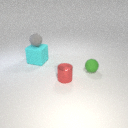
small red metal cylinder to the right of large cyan rubber cube